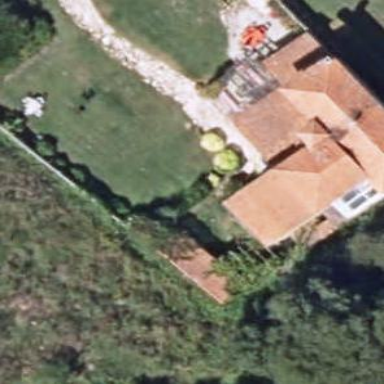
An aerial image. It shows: Simple house.